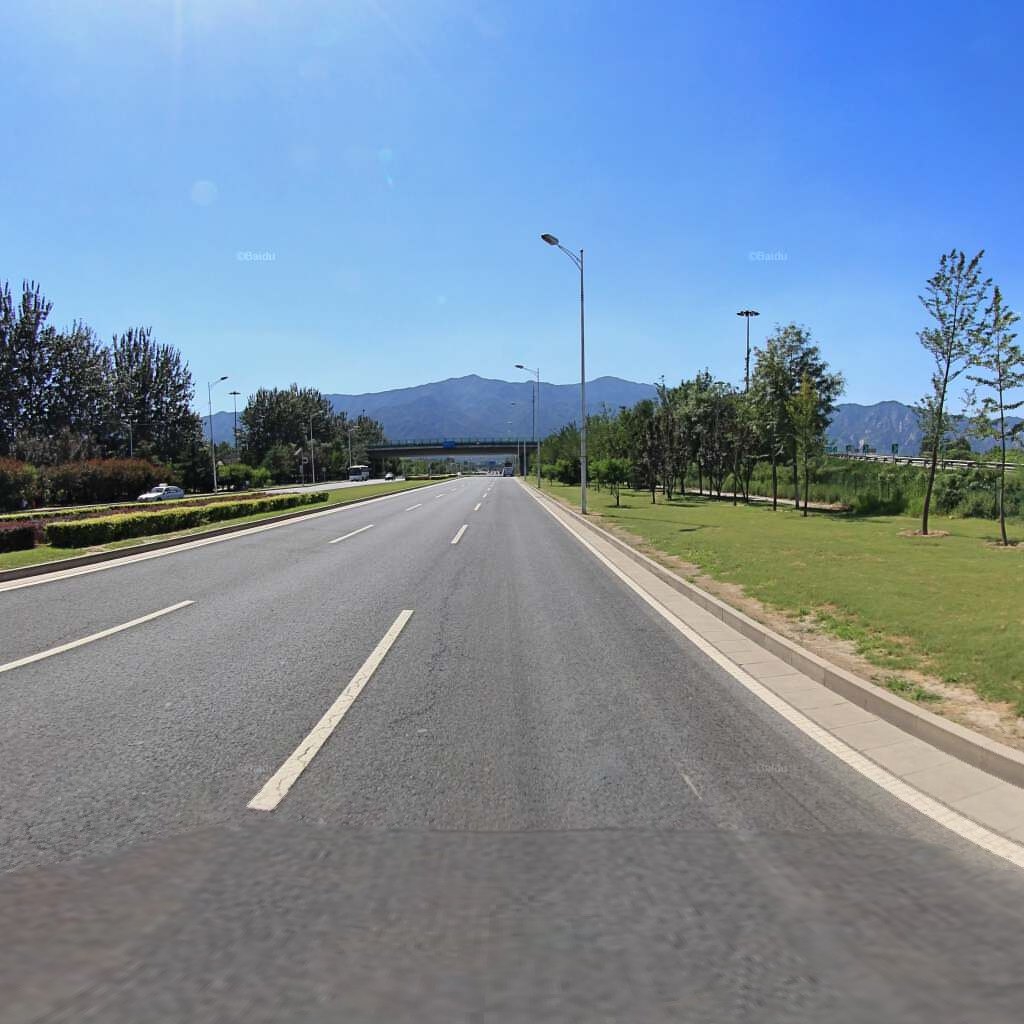
Region: Haidian
Road damage annotations: longitudinal crack